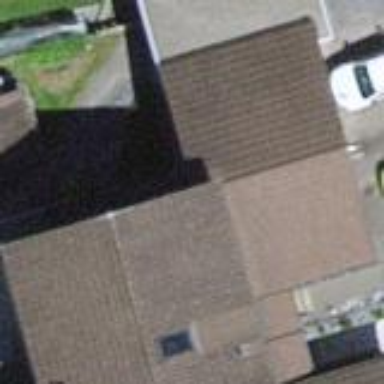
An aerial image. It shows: Semidetached house.